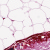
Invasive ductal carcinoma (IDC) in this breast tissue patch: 0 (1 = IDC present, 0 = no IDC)